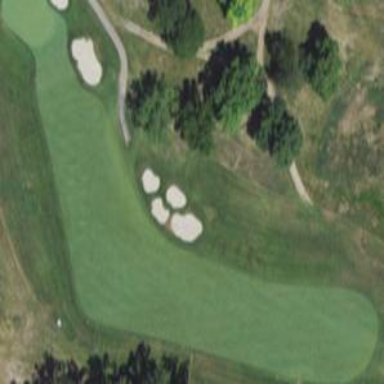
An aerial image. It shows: Grassy area designated as golf fairway.